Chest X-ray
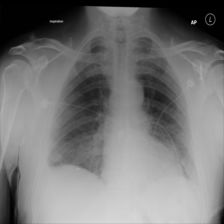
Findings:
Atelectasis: negative
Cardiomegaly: negative
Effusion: negative
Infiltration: negative
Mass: negative
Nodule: negative
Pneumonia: negative
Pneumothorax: negative
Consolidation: negative
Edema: negative
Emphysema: negative
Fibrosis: negative
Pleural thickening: negative
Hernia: negative